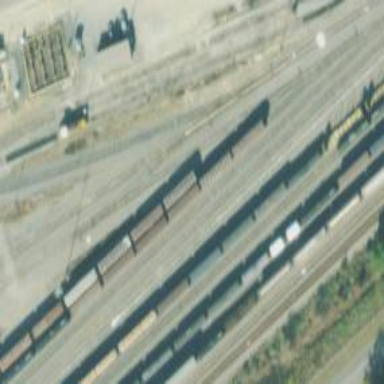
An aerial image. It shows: Railway yard.